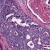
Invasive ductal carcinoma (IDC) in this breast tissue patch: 0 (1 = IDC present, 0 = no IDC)